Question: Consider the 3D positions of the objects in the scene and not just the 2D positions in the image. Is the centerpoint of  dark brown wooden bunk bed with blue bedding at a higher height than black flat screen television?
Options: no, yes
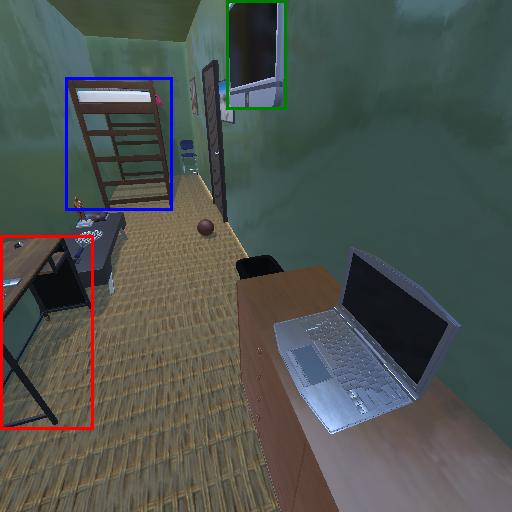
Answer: no